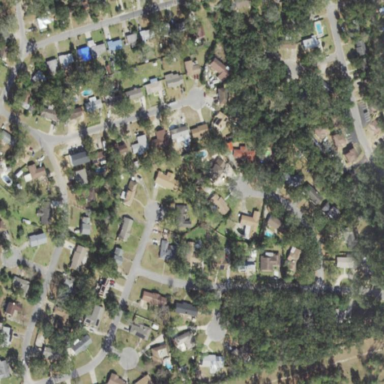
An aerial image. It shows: Residential area consisting of single-family homes.